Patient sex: M
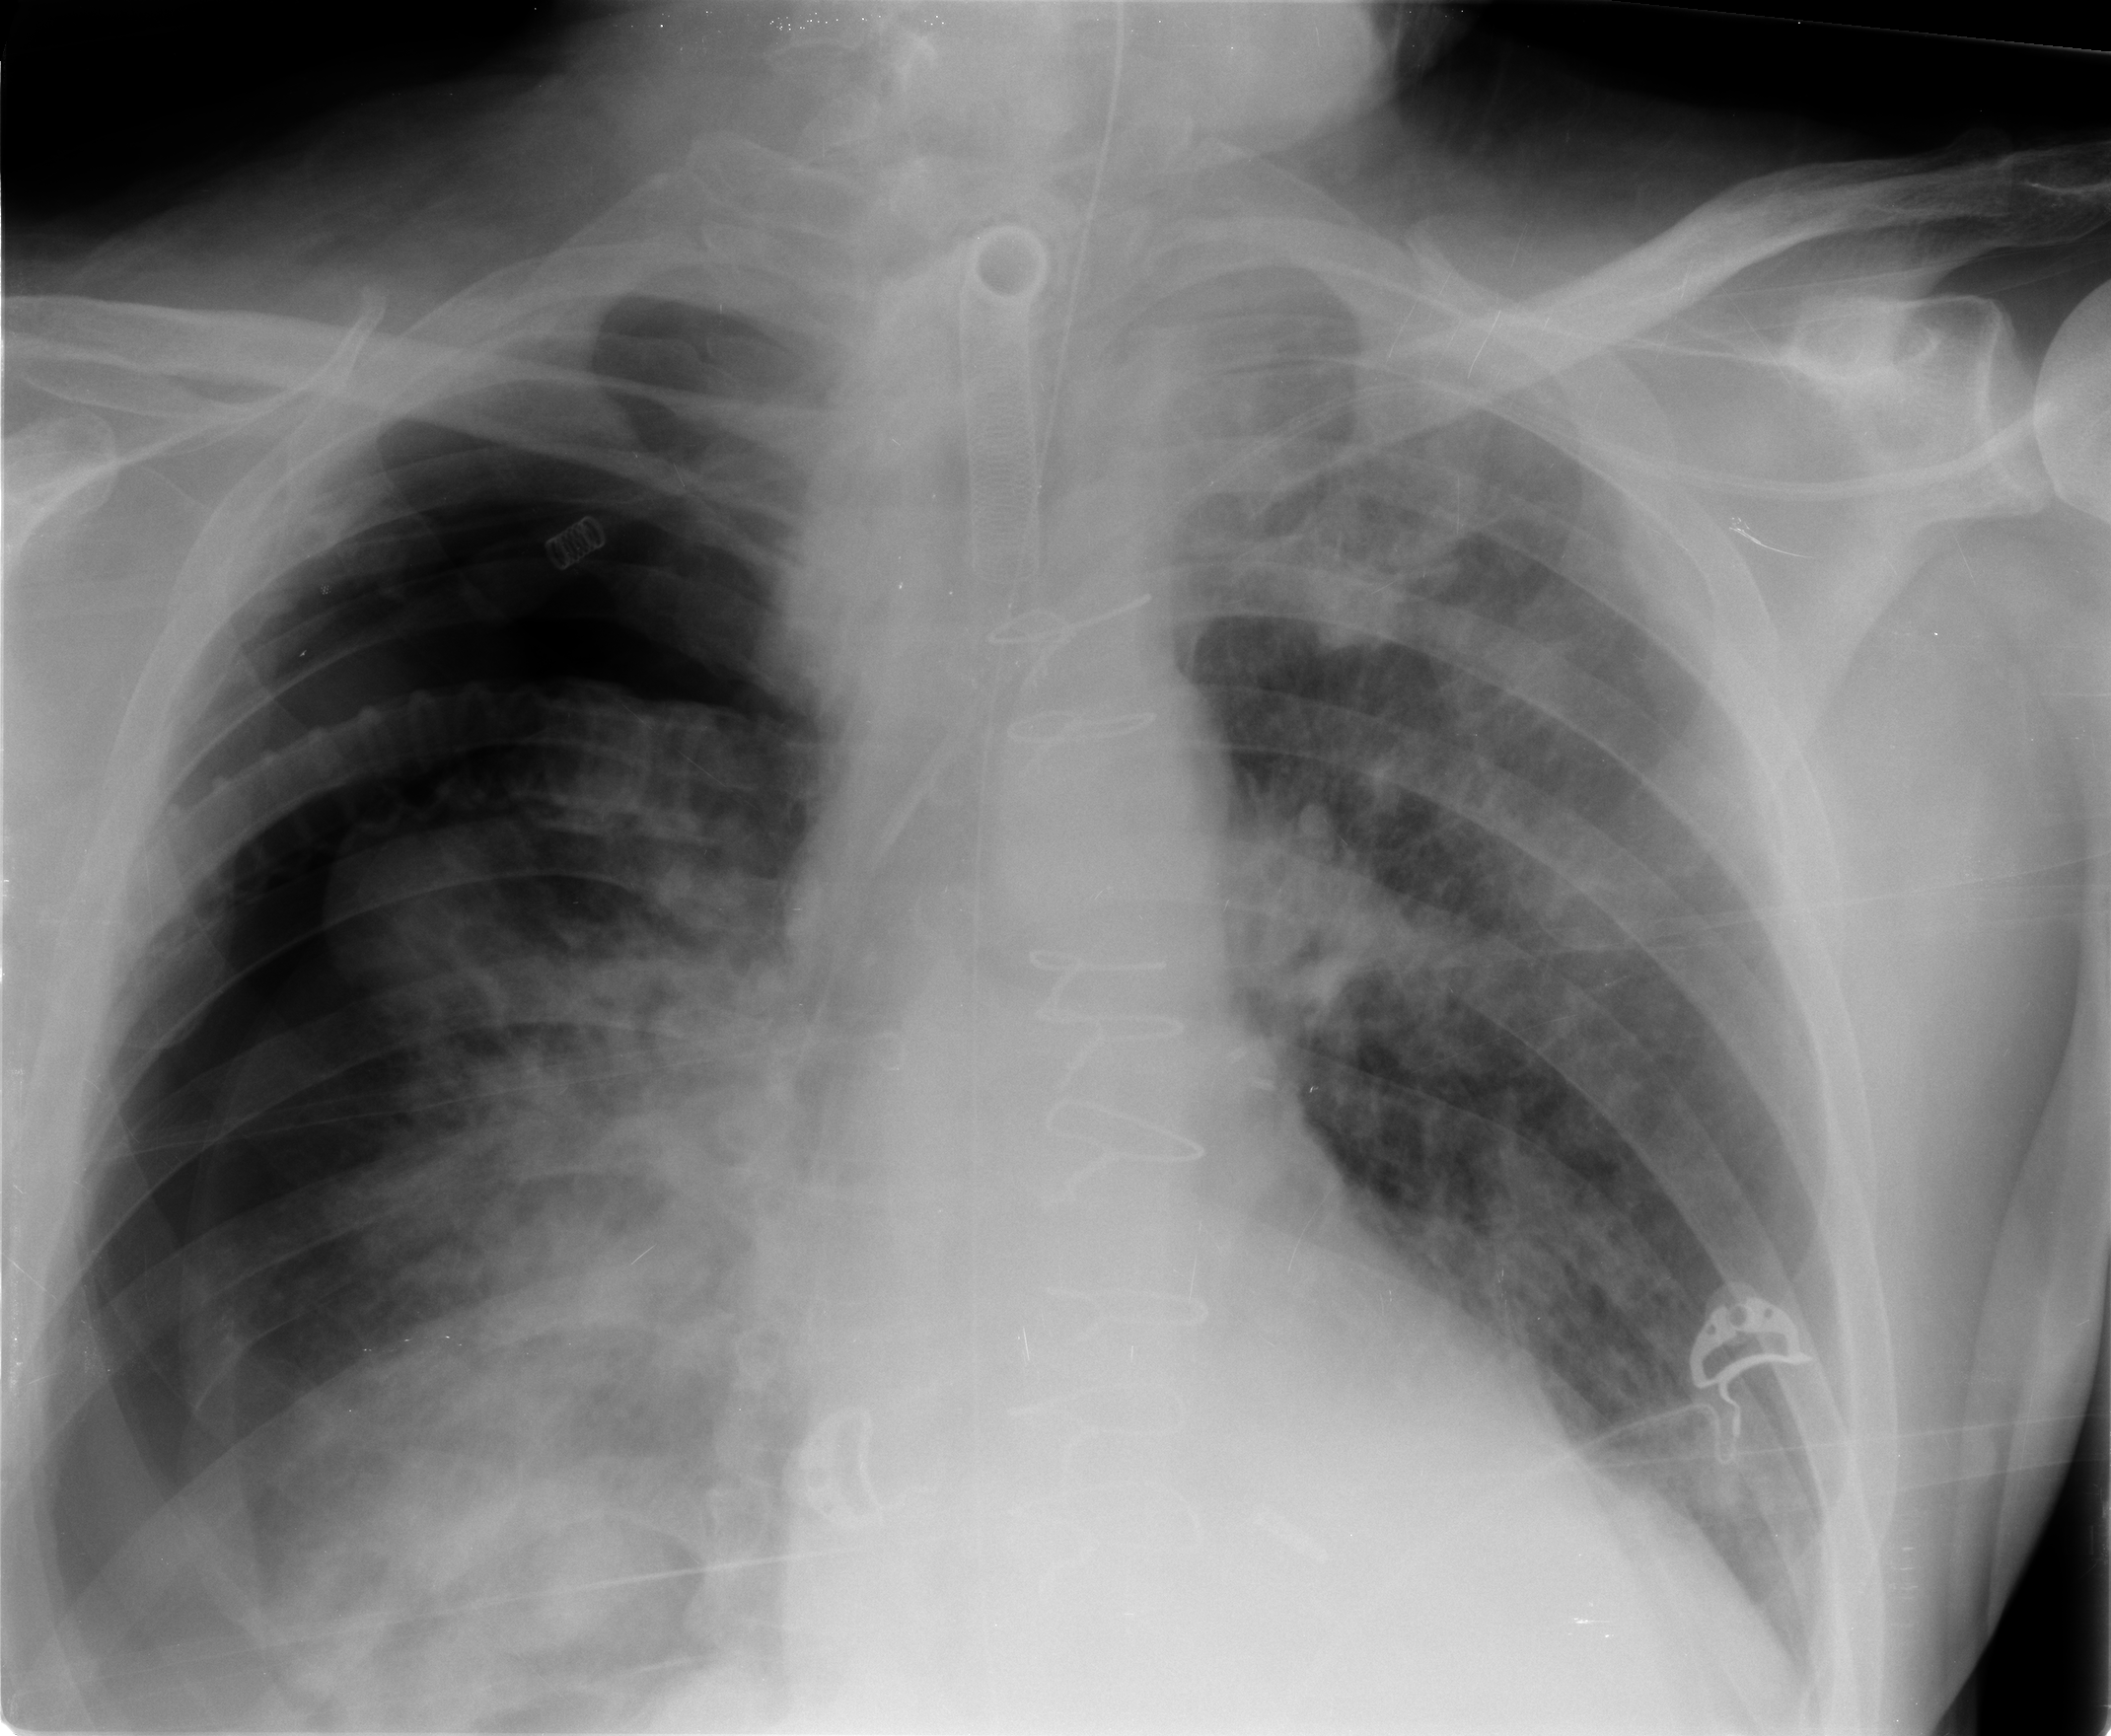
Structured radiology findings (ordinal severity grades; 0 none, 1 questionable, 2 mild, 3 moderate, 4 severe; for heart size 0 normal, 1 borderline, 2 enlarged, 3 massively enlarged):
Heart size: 0
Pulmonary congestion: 3
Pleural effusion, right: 2
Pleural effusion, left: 0
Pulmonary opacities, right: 3
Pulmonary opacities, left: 3
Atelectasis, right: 3
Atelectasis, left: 3